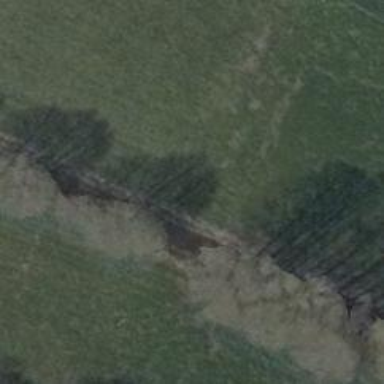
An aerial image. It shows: Row of deciduous broadleaved trees.